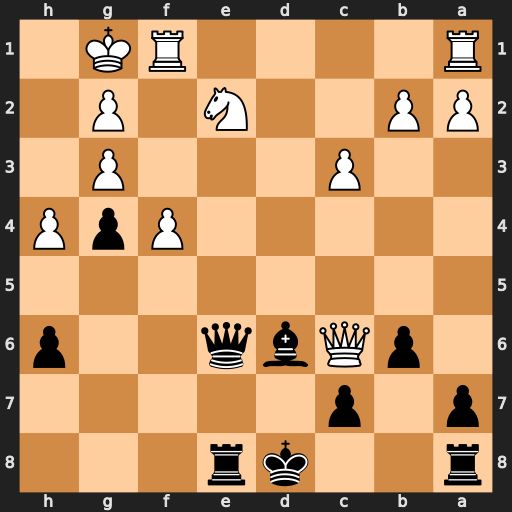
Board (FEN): r2kr3/p1p5/1pQbq2p/8/5PpP/2P3P1/PP2N1P1/R4RK1
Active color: b
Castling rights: -
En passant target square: -
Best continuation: Bc5+ Qxc5 bxc5